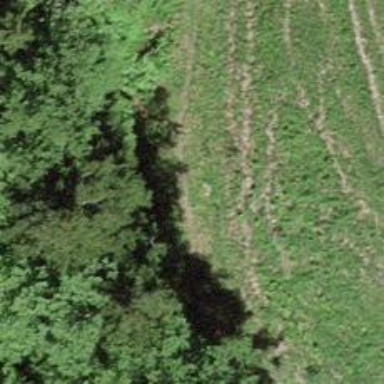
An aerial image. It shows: Grassy path.